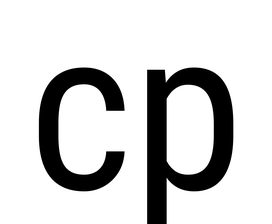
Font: Roboto_Condensed_Regular